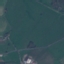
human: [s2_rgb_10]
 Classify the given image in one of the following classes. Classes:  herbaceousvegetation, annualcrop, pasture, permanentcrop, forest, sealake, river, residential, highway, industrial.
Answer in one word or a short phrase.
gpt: Pasture